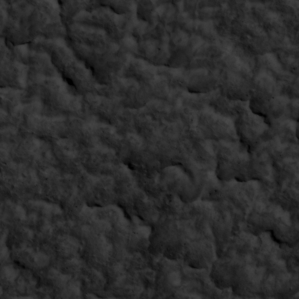
Label: non_frost